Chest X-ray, AP view. Patient: 67 years old, sex F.
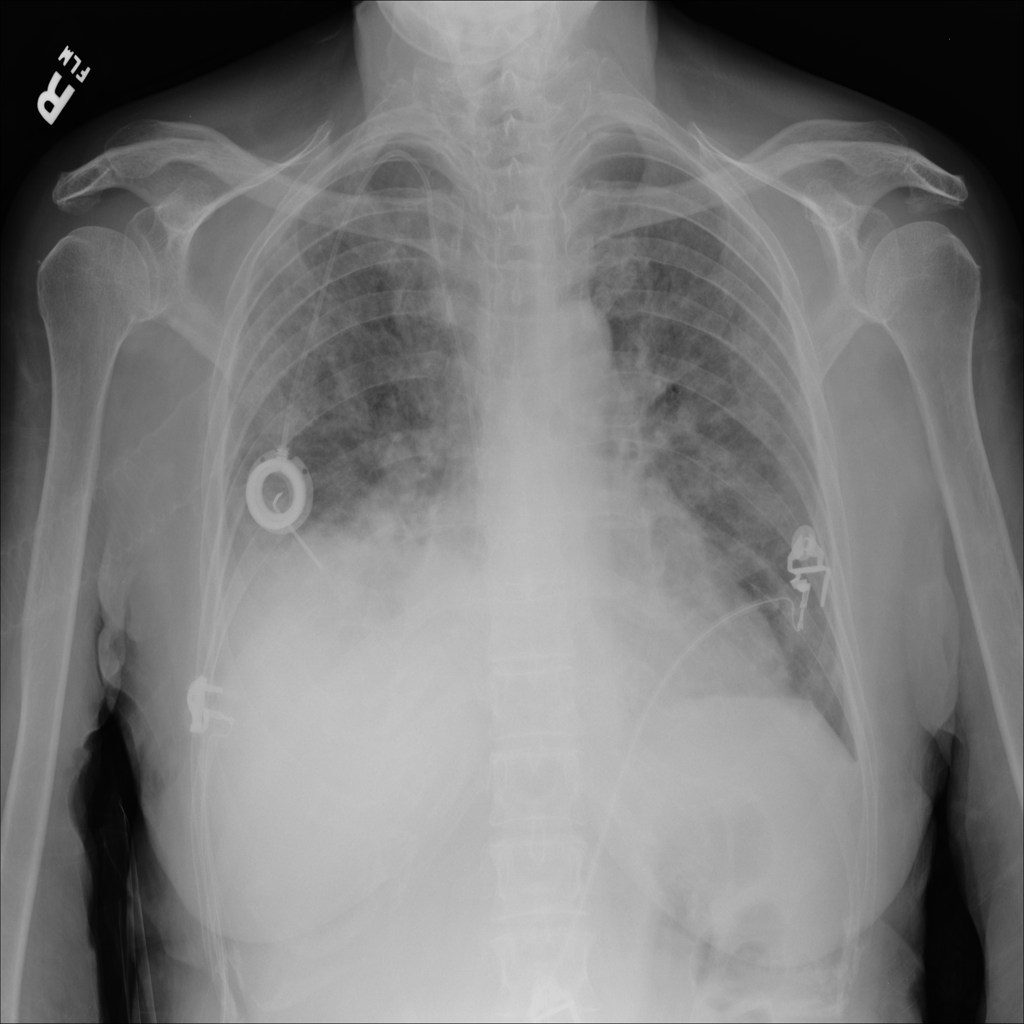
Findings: Infiltration, Pneumonia